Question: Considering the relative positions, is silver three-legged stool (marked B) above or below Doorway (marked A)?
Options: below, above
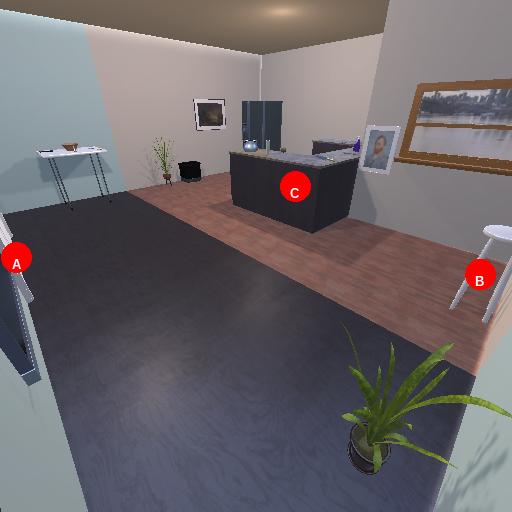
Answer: below